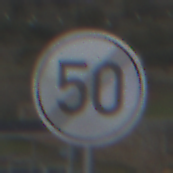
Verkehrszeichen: EndeGeschwindigkeit50
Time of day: SunriseSunset
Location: Outdoor (RoadRail)
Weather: PartlyCloudy
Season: NotSpecified
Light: Natural